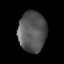
Tissue: lung
Cell type: Epithelial cells
Senescence score: 0.1881
Nuclear area (px): 1107
Mean DAPI intensity: 86.553